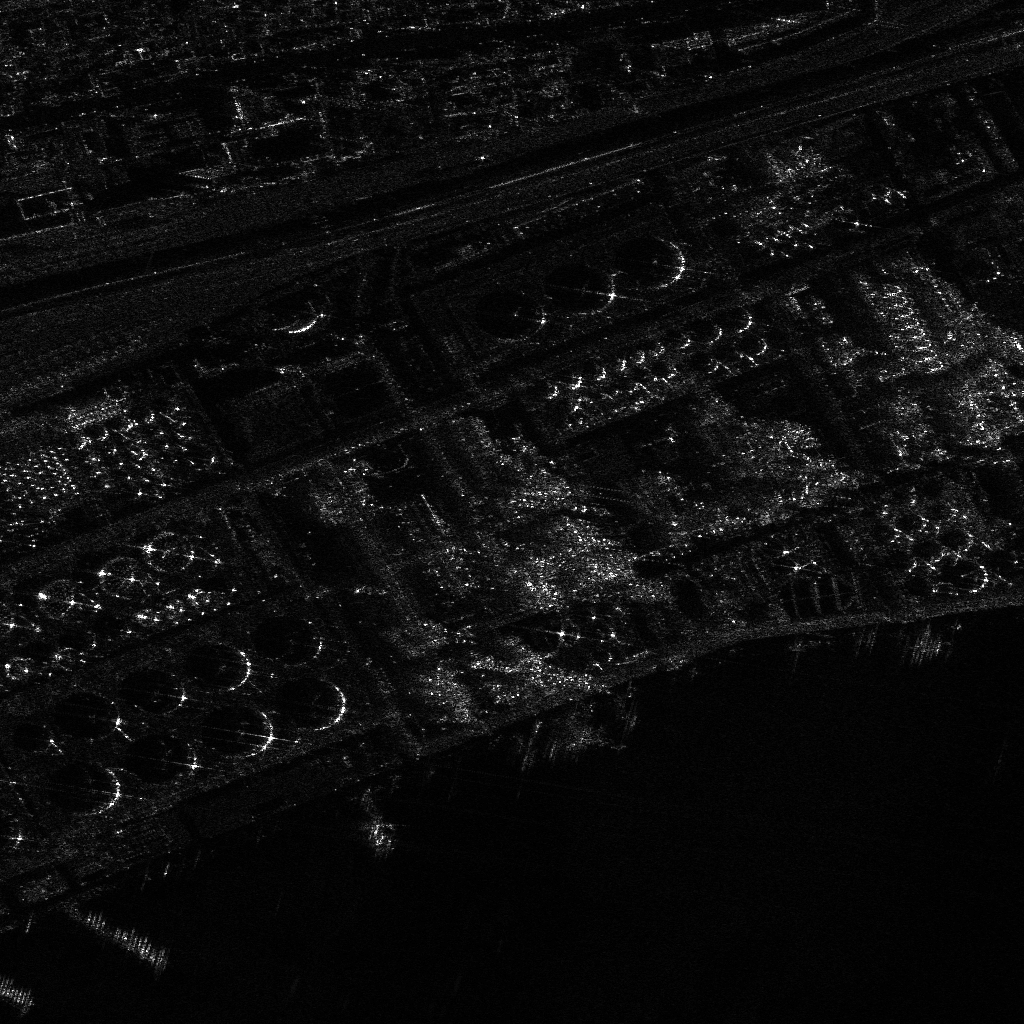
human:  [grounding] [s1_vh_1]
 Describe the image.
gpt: In the satellite image, there is  <ref>1 large container </ref> <box>[[6, 90, 16, 92, 32]]</box> located at bottom left.